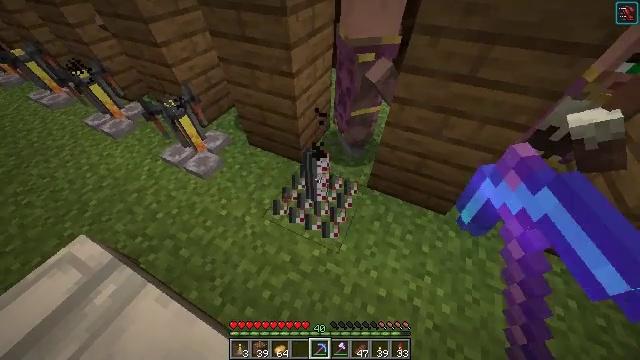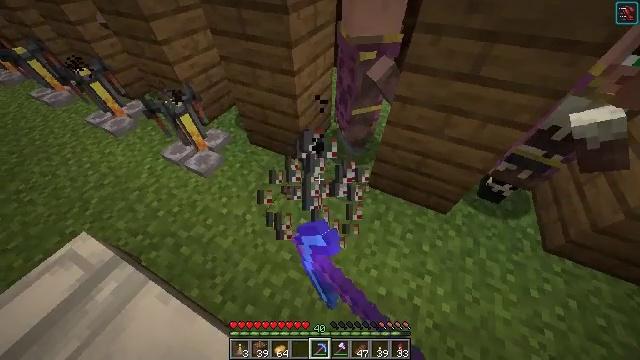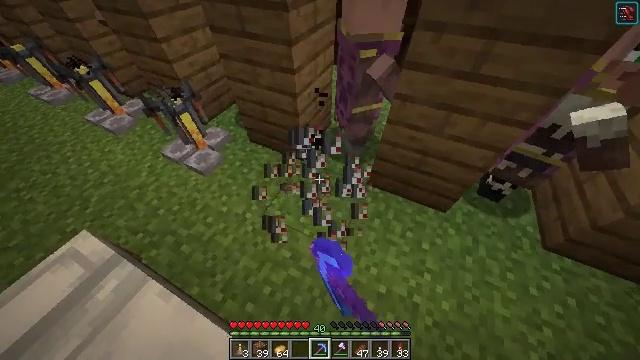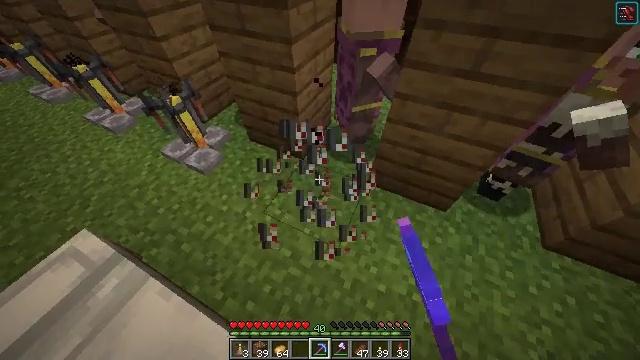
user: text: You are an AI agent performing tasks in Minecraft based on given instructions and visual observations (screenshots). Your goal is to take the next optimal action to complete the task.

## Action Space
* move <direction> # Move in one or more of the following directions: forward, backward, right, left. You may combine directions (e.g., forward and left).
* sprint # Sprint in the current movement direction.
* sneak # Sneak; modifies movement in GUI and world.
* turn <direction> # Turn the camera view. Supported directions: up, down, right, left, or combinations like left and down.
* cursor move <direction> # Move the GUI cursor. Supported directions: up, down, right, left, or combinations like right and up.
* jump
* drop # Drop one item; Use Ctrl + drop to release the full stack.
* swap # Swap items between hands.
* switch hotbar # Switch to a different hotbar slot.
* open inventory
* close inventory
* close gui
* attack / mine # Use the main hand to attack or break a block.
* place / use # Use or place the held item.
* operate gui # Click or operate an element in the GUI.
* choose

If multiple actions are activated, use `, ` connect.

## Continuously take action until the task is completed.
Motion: motion action
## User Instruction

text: Recover the brewing stand by mining it.
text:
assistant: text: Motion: attack / mine
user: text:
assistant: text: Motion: attack / mine
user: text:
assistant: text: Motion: attack / mine
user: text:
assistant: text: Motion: attack / mine